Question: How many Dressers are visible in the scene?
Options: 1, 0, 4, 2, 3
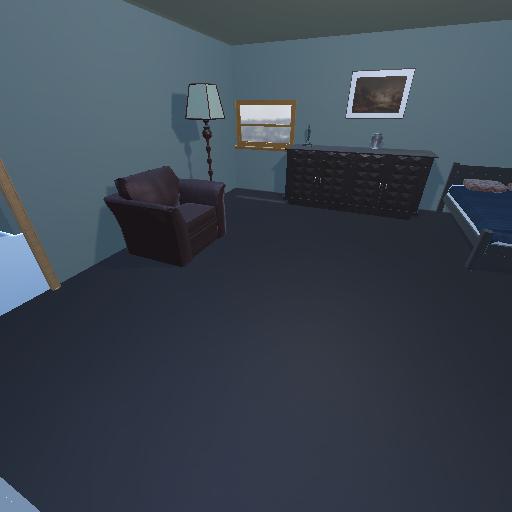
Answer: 1